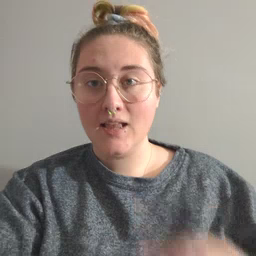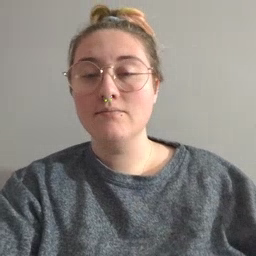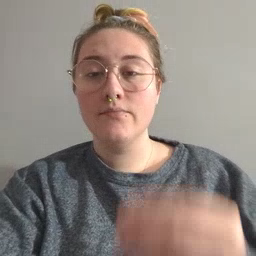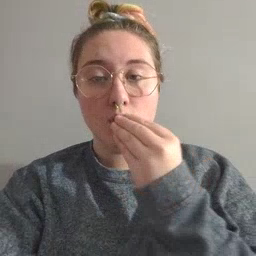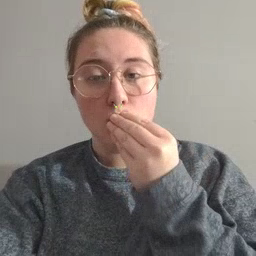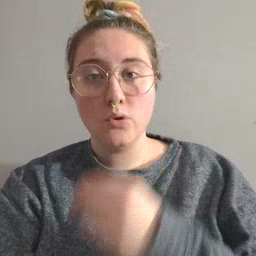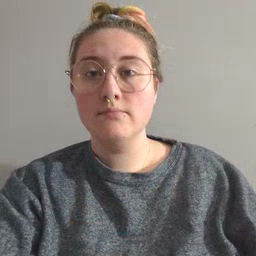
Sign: food